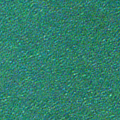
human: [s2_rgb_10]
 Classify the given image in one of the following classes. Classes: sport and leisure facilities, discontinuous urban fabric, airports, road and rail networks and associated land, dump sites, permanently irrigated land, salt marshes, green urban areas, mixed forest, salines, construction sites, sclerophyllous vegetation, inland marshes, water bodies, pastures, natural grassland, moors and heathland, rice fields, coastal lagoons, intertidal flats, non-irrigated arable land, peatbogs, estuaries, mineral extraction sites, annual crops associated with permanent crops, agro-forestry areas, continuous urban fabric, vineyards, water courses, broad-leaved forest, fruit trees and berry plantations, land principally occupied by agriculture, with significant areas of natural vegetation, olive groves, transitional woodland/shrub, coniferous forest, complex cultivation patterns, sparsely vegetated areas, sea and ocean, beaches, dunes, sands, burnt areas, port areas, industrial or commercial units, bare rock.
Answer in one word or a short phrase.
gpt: sea and ocean